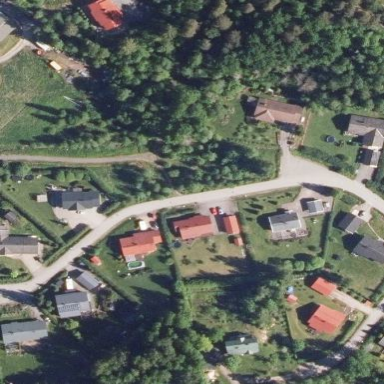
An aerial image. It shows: Residential area.